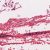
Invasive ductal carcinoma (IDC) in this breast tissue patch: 0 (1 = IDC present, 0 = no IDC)